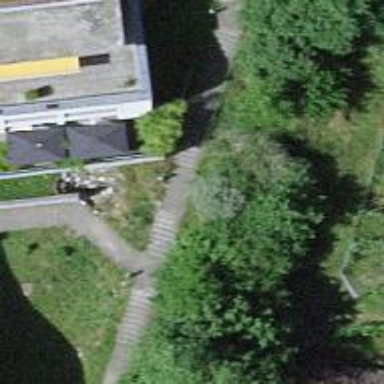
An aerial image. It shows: Concrete steps.